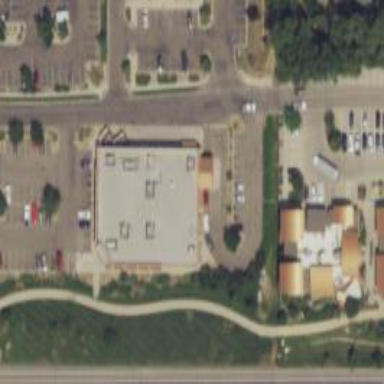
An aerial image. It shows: Pharmacy providing healthcare services.